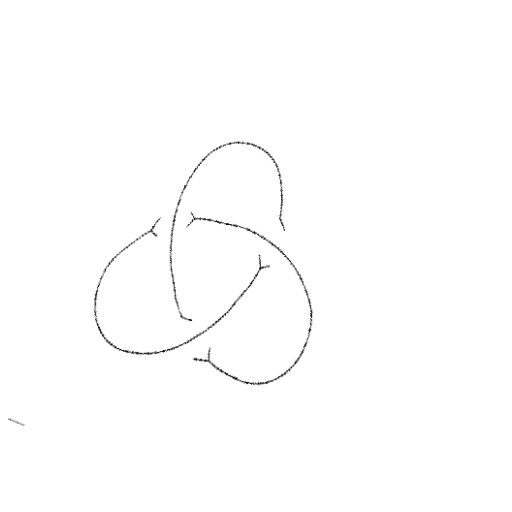
Crossing number: 3